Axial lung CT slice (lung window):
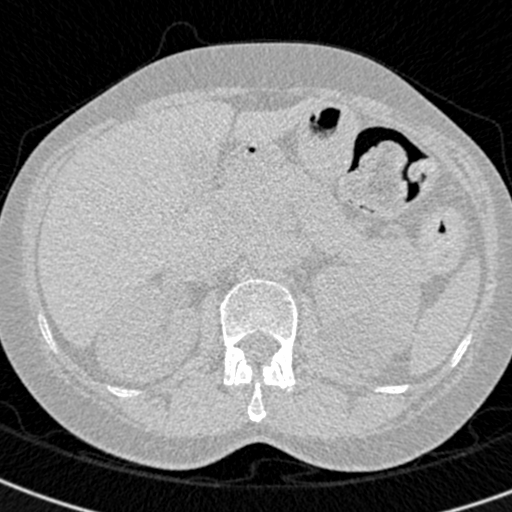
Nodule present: no